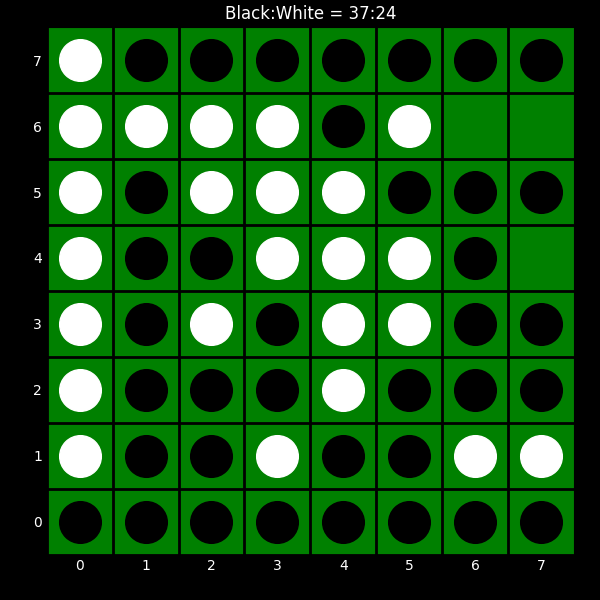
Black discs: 37
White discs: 24